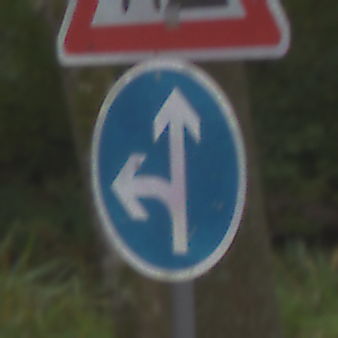
Verkehrszeichen: VorgeschriebeneFahrtrichtungGeradeausOderLinks
Zusatzzeichen oben: Arbeitsstelle
Umgebung: Outdoor, Nature
Tageszeit: Midday
Wetter: Overcast
Licht: Natural
Jahreszeit: Autumn
Kontrast: LowContrast